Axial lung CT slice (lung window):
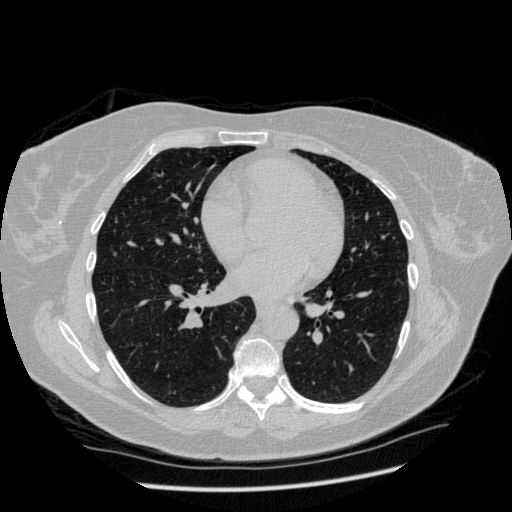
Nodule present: no